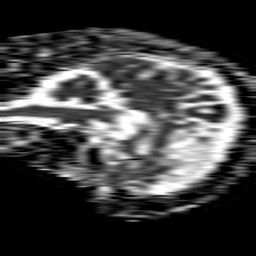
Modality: ADC
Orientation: sagittal
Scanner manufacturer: philips
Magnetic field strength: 1.5 T
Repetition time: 4.6 s
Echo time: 0.08517 s